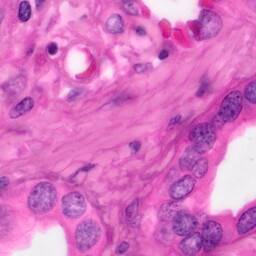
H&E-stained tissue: Pancreatic